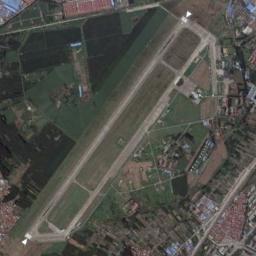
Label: airport